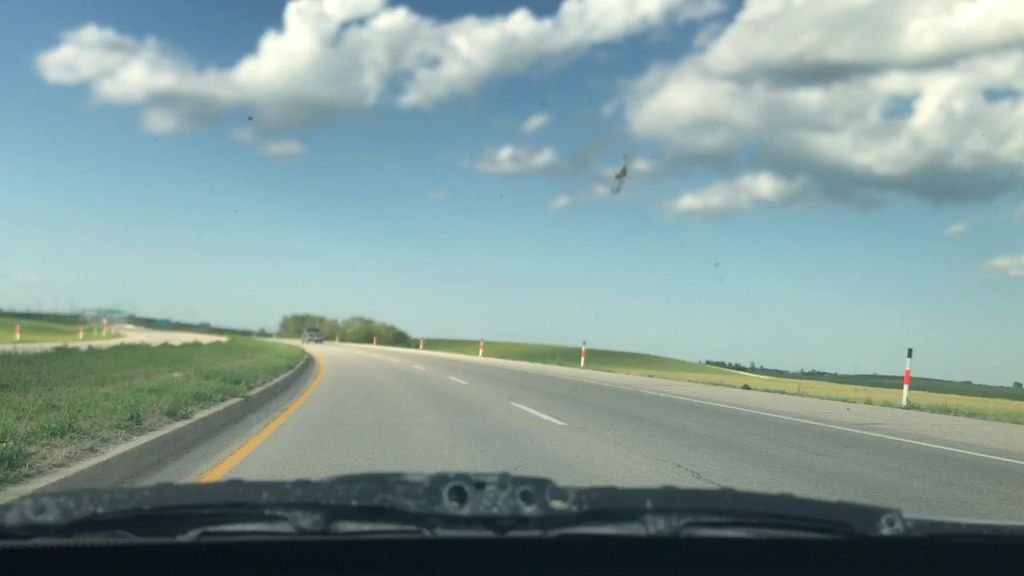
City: winnipeg